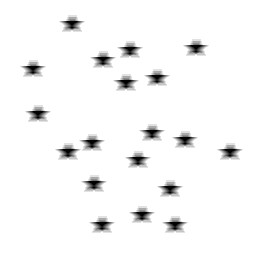
Squares: 0
Triangles: 0
Stars: 19
Total shapes: 19